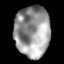
Tissue: lung
Cell type: Epithelial cells
Senescence score: 0.217
Nuclear area (px): 1760
Mean DAPI intensity: 153.378